Field crop: tomato
Growth stage: 1
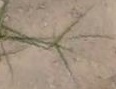
Species: cyperus